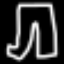
Label: pants